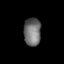
Tissue: lung
Cell type: T cells
Senescence score: 0.1752
Nuclear area (px): 473
Mean DAPI intensity: 110.979